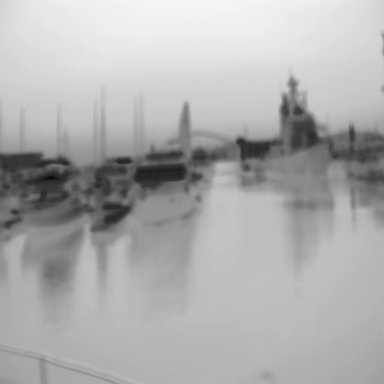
There are six objects shown in the infrared image, including four canoes, a warship, and a sailboat.